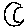
Label: moon